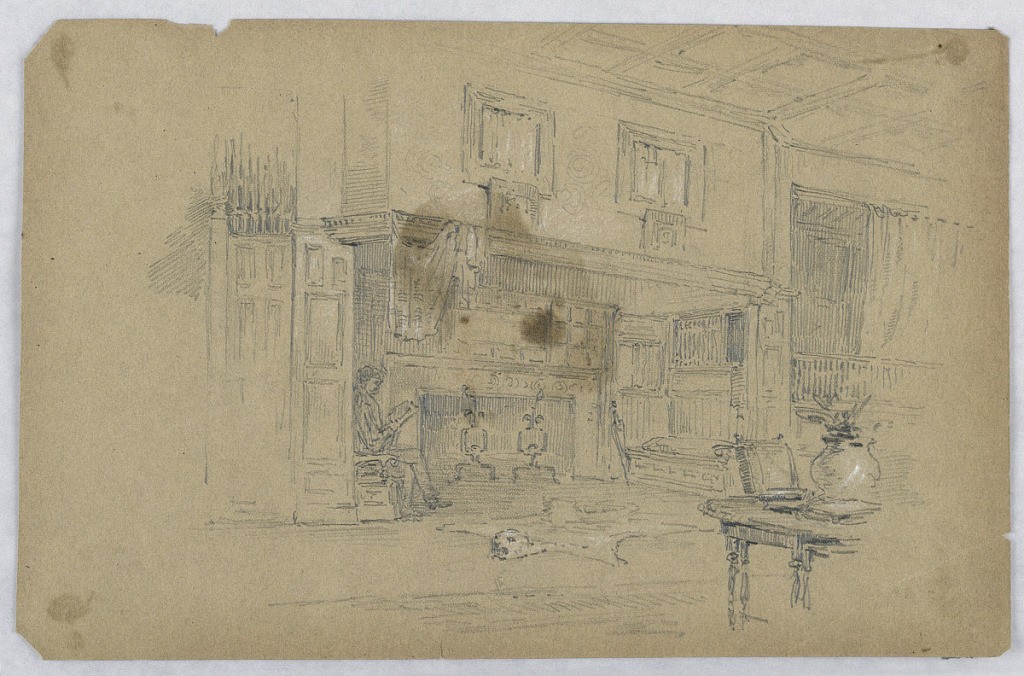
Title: Sketch of Large Room
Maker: Arnold William Brunner, American, 1857–1925
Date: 1883
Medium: Graphite and white heightening on brown paper
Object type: Drawing
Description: Profile of man seated in room, beside a fireplace, reading. Bear rug on floor; lower right, chair with table, vase with plant on top.